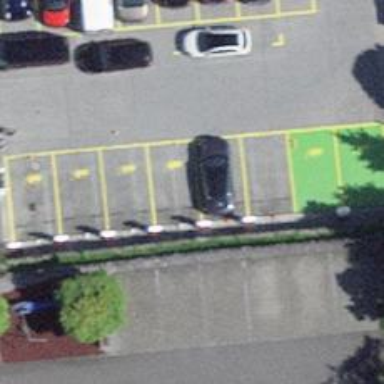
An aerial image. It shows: Charging station.